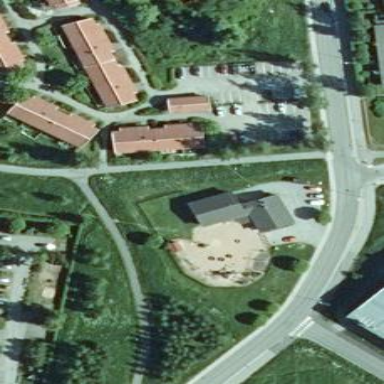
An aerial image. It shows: Kindergarten.